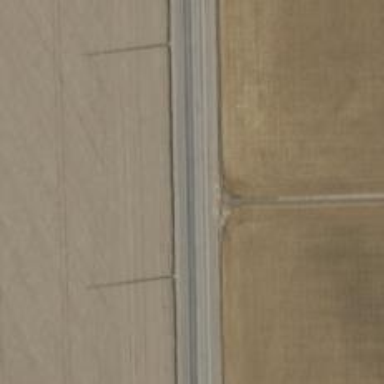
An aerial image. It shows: Tertiary road.